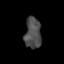
Tissue: skin
Cell type: Others
Senescence score: 0.2799
Nuclear area (px): 500
Mean DAPI intensity: 76.136